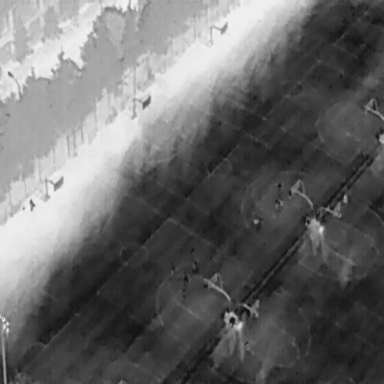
There are 12 People in the infrared image.